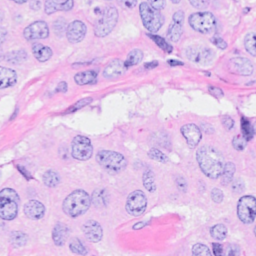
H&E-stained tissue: Breast